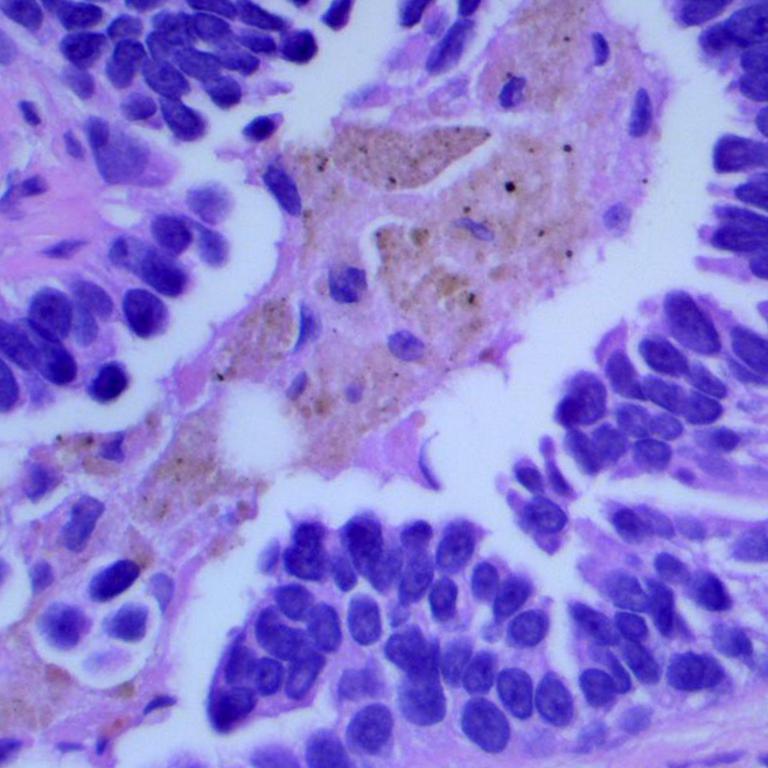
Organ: lung
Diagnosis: adenocarcinomas